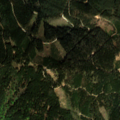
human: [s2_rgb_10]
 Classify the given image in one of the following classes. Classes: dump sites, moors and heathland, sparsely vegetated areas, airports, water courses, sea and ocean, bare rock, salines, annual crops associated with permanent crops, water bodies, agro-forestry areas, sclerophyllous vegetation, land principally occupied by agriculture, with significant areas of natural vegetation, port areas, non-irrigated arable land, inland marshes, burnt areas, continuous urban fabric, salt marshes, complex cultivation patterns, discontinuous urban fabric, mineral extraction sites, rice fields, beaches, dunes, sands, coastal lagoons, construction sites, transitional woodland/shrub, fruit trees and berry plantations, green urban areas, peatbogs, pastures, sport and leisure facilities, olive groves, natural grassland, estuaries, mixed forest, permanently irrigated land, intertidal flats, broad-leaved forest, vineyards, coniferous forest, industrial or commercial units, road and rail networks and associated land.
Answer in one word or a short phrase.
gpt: coniferous forest, mixed forest